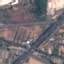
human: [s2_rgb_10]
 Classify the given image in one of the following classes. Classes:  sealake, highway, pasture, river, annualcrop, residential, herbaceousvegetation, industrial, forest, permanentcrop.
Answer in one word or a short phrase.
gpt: Highway